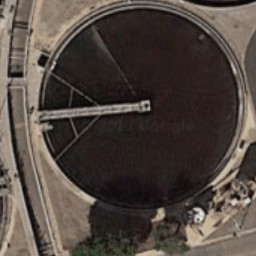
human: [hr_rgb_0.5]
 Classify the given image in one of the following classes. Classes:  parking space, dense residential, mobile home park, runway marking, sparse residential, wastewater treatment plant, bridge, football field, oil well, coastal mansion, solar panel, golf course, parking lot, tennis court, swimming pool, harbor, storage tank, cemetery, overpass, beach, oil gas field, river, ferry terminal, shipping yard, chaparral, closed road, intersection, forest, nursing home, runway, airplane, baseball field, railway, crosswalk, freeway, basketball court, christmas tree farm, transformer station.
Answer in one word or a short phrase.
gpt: wastewater treatment plant